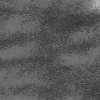
Atmospheric dust classification: not_dusty